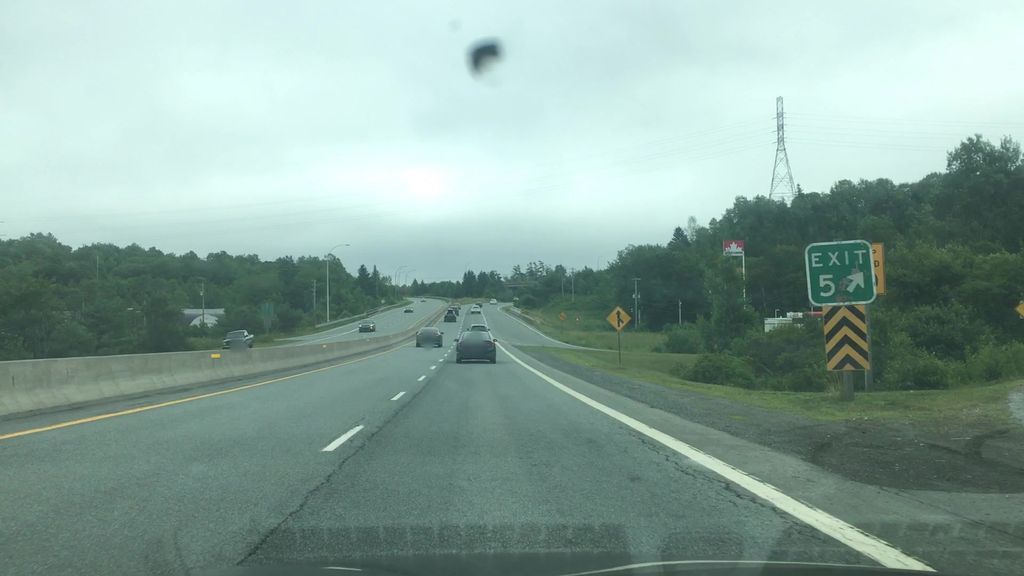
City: halifax